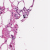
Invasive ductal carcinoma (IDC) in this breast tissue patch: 0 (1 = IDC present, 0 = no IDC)